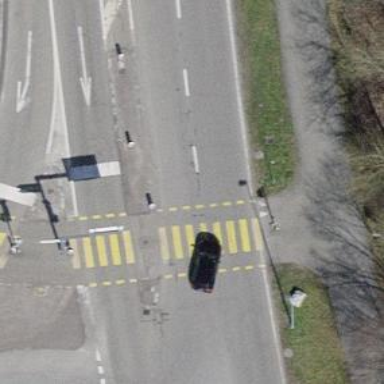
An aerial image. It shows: Road crossing with traffic signals.